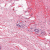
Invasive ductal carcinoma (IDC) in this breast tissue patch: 0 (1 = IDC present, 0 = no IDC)